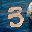
Label: 3